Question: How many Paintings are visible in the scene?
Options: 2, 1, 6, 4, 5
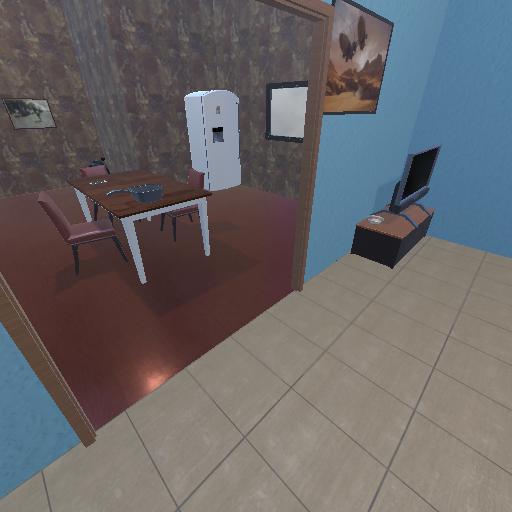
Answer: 2